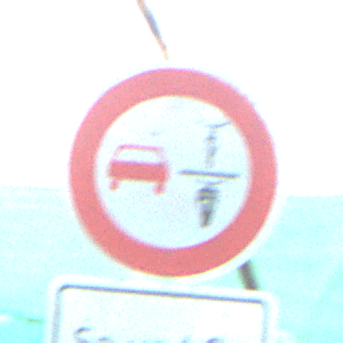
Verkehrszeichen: VerbotUeberholenEinspurigeFahrzeuge
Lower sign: ZeitangabenMitBeschraenkungAufWochentage8
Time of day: MorningAfternoon
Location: Roofed (Special)
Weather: PartlyCloudy
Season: NotSpecified
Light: Natural